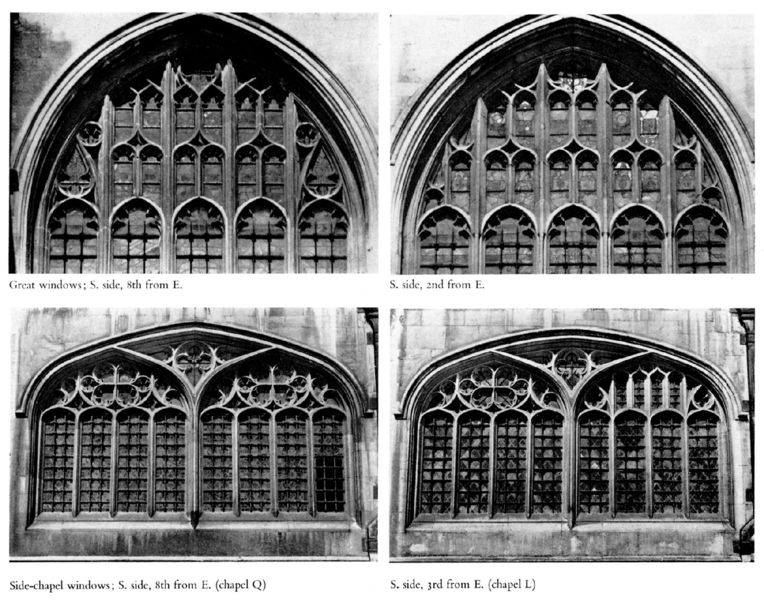
Titel: Kapelle des King´s College, Cambridge/Cambridgeshire
Standort: Cambridge (EU - GB)
Schlagwörter: fenster, glas, schwarz, gebäude, rosen, ornament, alt, architektur, rahmen, stein, bild, gatter, gitter, kirche, england, gotik, schrift, ansicht, bogen, fassade, perspektive, verzierung, korb, metall, abbild, foto, fotografie, photographie, bögen, vier, groß, schwarz-weiss, kathedrale, vorderseite, gesims, spitzbogen, antik, kapelle, detaill, sammlung, durchbrochen, sakral, verzierungen, englisch, osten, bauwerk, maßwerk, kirchenfenster, lanzetten, gro, onamente, steinornamente, fotografue, symmetire, verschiedene, konvolut, einordnung, fensteronamente